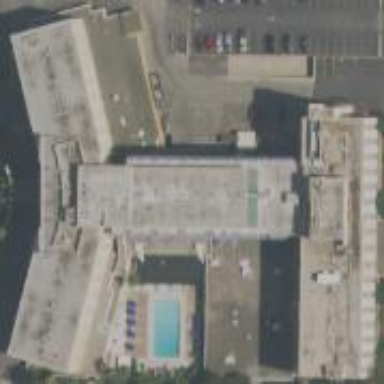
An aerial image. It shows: Hotel building.